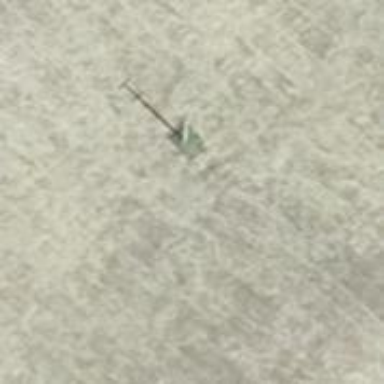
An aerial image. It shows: Power pole.